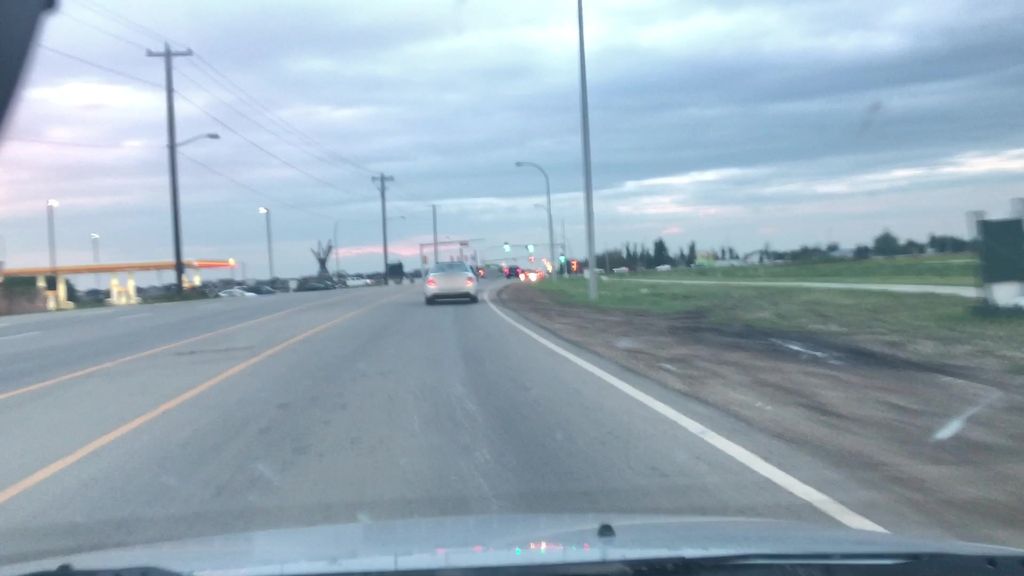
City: edmonton